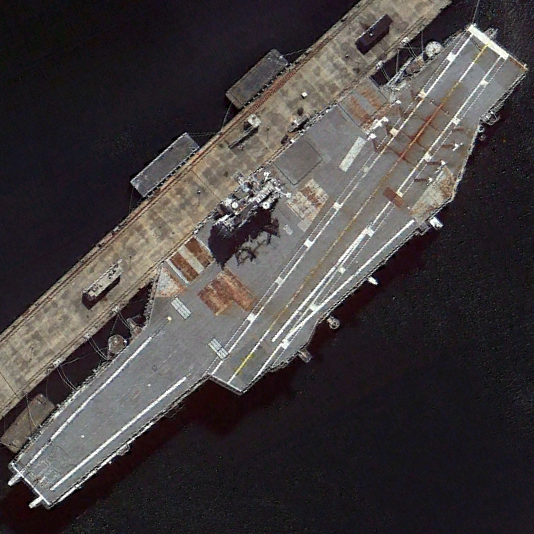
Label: aircraft_carrier